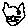
Label: cat